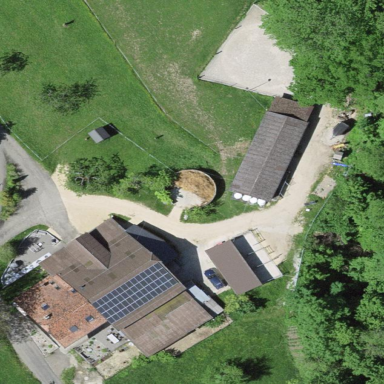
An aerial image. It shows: Farmyard area.